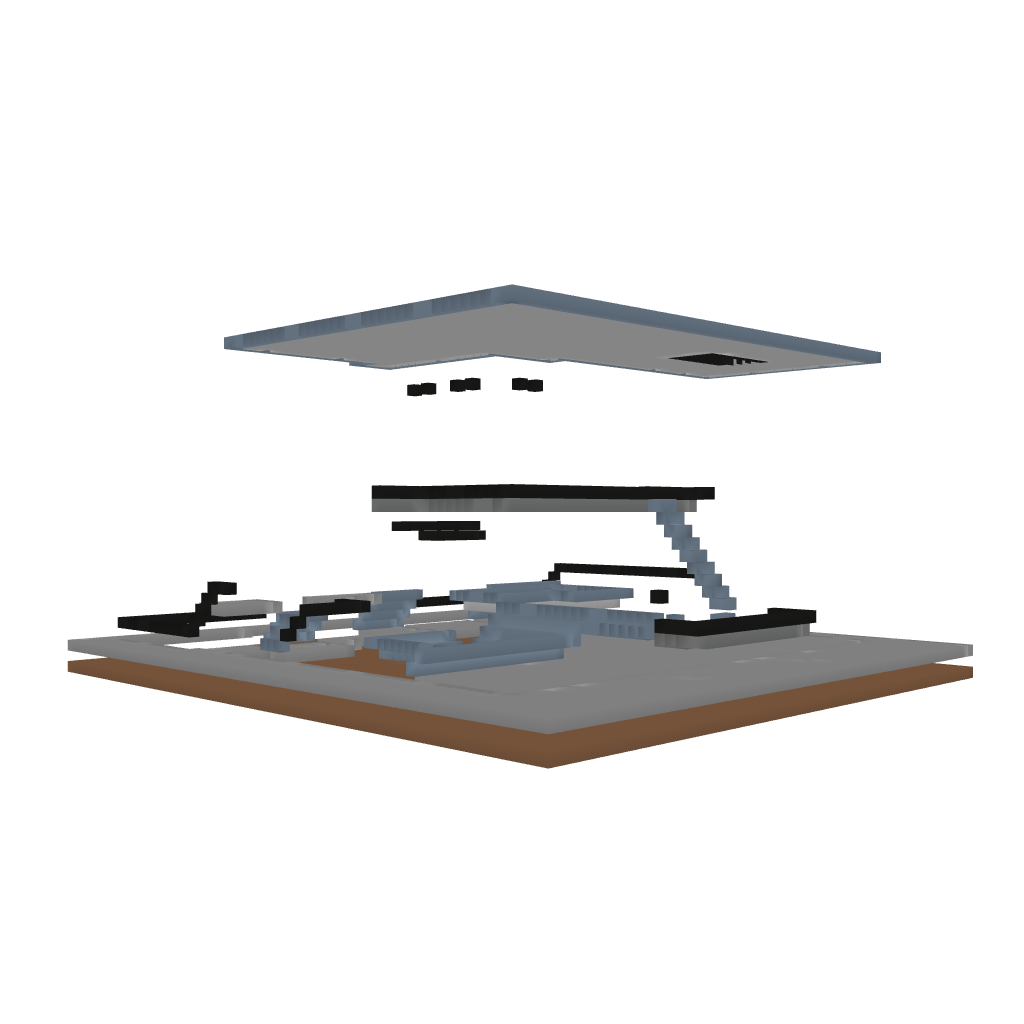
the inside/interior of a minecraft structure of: Modern Loft